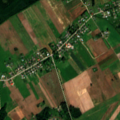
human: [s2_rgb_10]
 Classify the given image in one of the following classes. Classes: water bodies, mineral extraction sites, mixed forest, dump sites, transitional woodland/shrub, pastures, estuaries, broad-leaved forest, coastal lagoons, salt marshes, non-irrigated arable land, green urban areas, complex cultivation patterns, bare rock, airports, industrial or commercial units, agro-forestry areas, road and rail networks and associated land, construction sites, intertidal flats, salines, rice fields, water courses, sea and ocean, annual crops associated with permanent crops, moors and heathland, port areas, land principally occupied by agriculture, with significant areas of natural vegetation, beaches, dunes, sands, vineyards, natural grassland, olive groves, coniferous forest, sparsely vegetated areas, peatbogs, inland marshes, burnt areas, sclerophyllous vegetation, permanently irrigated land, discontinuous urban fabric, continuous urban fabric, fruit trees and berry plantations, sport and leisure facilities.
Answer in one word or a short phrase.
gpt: discontinuous urban fabric, non-irrigated arable land, complex cultivation patterns, mixed forest